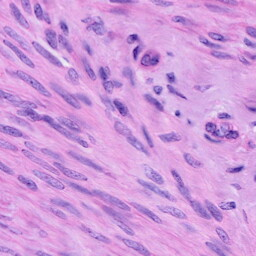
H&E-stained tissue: Cervix